Question: I have followed the code shown on this site: "https://www.veonconsulting.com/integrating-sap-using-nco/",
I'm trying to get data from the function 'BAPI_PRODORD_GET_DETAIL', I tested '<bapi_prodord_get_detail><number><PHONE></number><struct><order_objects><header>X</header><operations>X</operations><components>X</components></order_objects></struct></bapi_prodord_get_detail>', on SAP GUI, I can see data for Header, Components & Operations, but in the code, I 'm not getting the same response, could you please help.

Code:
'''
public bool testConnection()
{
bool state = false;
string rfcRequest = "<RFC_READ_TABLE><QUERY_TABLE>MARD</QUERY_TABLE><DELIMITER>*"
+ "</DELIMITER><ROWSKIPS>0</ROWSKIPS><ROWCOUNT>0</ROWCOUNT><TABLE><OPTIONS><ROW>"
+ "<TEXT>MATNR IN (</TEXT></ROW><ROW><TEXT>'testConnection'</TEXT></ROW><ROW>"
+ "<TEXT>)</TEXT></ROW></OPTIONS></TABLE></RFC_READ_TABLE>";
Utils.RfcClient client = new Utils.RfcClient();
try
{
XElement response = client.PullRequestToSAPrfc(rfcRequest);
state = true;
}
catch (RfcLogonException ex)
{
Console.Write("Logon Failed");
}
catch (RfcInvalidStateException ex)
{
Console.Write("RFC Failed");
}
catch (RfcBaseException ex)
{
Console.WriteLine("communication error" + ex.Message);
}
catch (Exception ex)
{
Console.Write("Connection error");
}
finally
{
//client.disconnectDestination();
}
return state;
}
public bool testConnection()
{
bool state = false;
string rfcRequest = "<bapi_prodord_get_detail><number><PHONE></number><struct>"
+ "<order_objects><header>X</header><operations>X</operations><components>X"
+ "</components></order_objects></struct></bapi_prodord_get_detail>";
Utils.RfcClient client = new Utils.RfcClient();
try
{
XElement response = client.PullRequestToSAPrfc(rfcRequest);
state = true;
}
catch (RfcLogonException ex)
{
Console.Write("Logon Failed");
}
catch (RfcInvalidStateException ex)
{
Console.Write("RFC Failed");
}
catch (RfcBaseException ex)
{
Console.WriteLine("communication error" + ex.Message);
}
catch (Exception ex)
{
Console.Write("Connection error");
}
finally
{
//client.disconnectDestination();
}
return state;
}
public XElement PullRequestToSAPrfc(string XMLRequest)
{
IRfcFunction requestFn;
requestFn = PrepareRfcFunctionFromXML(XElement.Parse(XMLRequest));
RfcSessionManager.BeginContext(_ECCsystem);
requestFn.Invoke(_ECCsystem);
RfcSessionManager.EndContext(_ECCsystem);
XElement XMLResponse = PrepareXMLFromrfc(requestFn);
return XMLResponse;
}
public IRfcFunction PrepareRfcFunctionFromXML(XElement xmlFunction)
{
RfcRepository repo = _ECCsystem.Repository;
IRfcFunction RfcFunction = repo.CreateFunction(xmlFunction.Name.ToString());
foreach (XElement xelement in xmlFunction.Elements())
{
if (xelement.Name.ToString().Equals("TABLE"))
{
if (NotProcessSpecialTable(xelement))
continue;
IRfcTable options = RfcFunction.GetTable(xelement.Descendants().First().Name.ToString());
foreach (XElement row in xelement.Elements().First().Elements())
{
options.Append();
foreach (XElement rowElement in row.Elements())
{
string elementName = rowElement.Name.ToString();
RfcElementMetadata elementMeta = options.GetElementMetadata(elementName);
var elementValue = getValueAsMetadata(ref elementMeta, rowElement.Value);
if (elementValue is string && string.IsNullOrEmpty((string)elementValue)) { continue; }
options.SetValue(elementName, elementValue);
}
}
}
else if (xelement.Name.ToString().Equals("STRUCT"))
{
IRfcStructure options = RfcFunction.GetStructure(xelement.Descendants().First().Name.ToString());
foreach (XElement structElement in xelement.Elements().First().Elements())
{
string elementName = structElement.Name.ToString();
RfcElementMetadata elementMeta = options.GetElementMetadata(elementName);
var elementValue = getValueAsMetadata(ref elementMeta, structElement.Value);
if (elementValue is string && string.IsNullOrEmpty((string)elementValue)) { continue; }
options.SetValue(elementName, elementValue);
}
}
else
{
string elementName = xelement.Name.ToString();
RfcElementMetadata elementMeta = RfcFunction.GetElementMetadata(elementName);
var elementValue = getValueAsMetadata(ref elementMeta, xelement.Value);
if (elementValue is string && string.IsNullOrEmpty((string)elementValue)) { continue; }
RfcFunction.SetValue(elementName, elementValue);
}
}
return RfcFunction;
}
public XElement PrepareXMLFromrfc(IRfcFunction rfcFunction)
{
var XMLRoot = new XElement(rfcFunction.Metadata.Name);
for (int functionIndex = 0; functionIndex < rfcFunction.ElementCount; functionIndex++)
{
var functionMatadata = rfcFunction.GetElementMetadata(functionIndex);
if (functionMatadata.DataType == RfcDataType.TABLE)
{
var rfcTable = rfcFunction.GetTable(functionMatadata.Name);
var XMLTable = new XElement(functionMatadata.Name);
foreach (IRfcStructure rfcStracture in rfcTable)
{
XElement XMLRow = new XElement("ROW");
for (int i = 0; i < rfcStracture.ElementCount; i++)
{
RfcElementMetadata rfcElementMetadata = rfcStracture.GetElementMetadata(i);
if (rfcElementMetadata.DataType == RfcDataType.BCD)
{ XMLRow.Add(new XElement(rfcElementMetadata.Name, rfcStracture.GetString(rfcElementMetadata.Name))); }
else
{
XMLRow.Add(new XElement(rfcElementMetadata.Name, rfcStracture.GetString(rfcElementMetadata.Name)));
}
}
XMLTable.Add(XMLRow);
}
XMLRoot.Add(XMLTable);
}
else if (functionMatadata.DataType == RfcDataType.STRUCTURE)
{
var rfcStructure = rfcFunction.GetStructure(functionMatadata.Name);
XElement XMLRow = new XElement(functionMatadata.Name);
for (int elementIndex = 0; elementIndex < rfcStructure.ElementCount; elementIndex++)
{
RfcElementMetadata eleMeta = rfcStructure.GetElementMetadata(elementIndex);
XMLRow.Add(new XElement(eleMeta.Name, rfcStructure.GetString(eleMeta.Name)));
}
XMLRoot.Add(XMLRow);
}
else
{
RfcElementMetadata rfcElement = rfcFunction.GetElementMetadata(functionIndex);
XMLRoot.Add(new XElement(rfcElement.Name, rfcFunction.GetString(rfcElement.Name)));
}
}
return XMLRoot;
}
# Below function is used for the data types.
private object getValueAsMetadata(ref RfcElementMetadata elementMeta, string value)
{
switch (elementMeta.DataType)
{
case RfcDataType.BCD:
return value;
case RfcDataType.NUM:
if (value.Contains("."))
{
int elementValue;
int.TryParse(value, out elementValue);
return elementValue;
}
else
{
return Convert.ToInt32(value);
}
case RfcDataType.INT1:
return Convert.ToInt32(value);
case RfcDataType.INT2:
return Convert.ToInt32(value);
case RfcDataType.INT4:
return Convert.ToInt32(value);
case RfcDataType.INT8:
return Convert.ToInt64(value);
case RfcDataType.CHAR:
return value;
case RfcDataType.DATE:
return DateTime.ParseExact(value, "yyyy-MM-dd", CultureInfo.InvariantCulture);
default:
return string.Empty;
}
}
'''
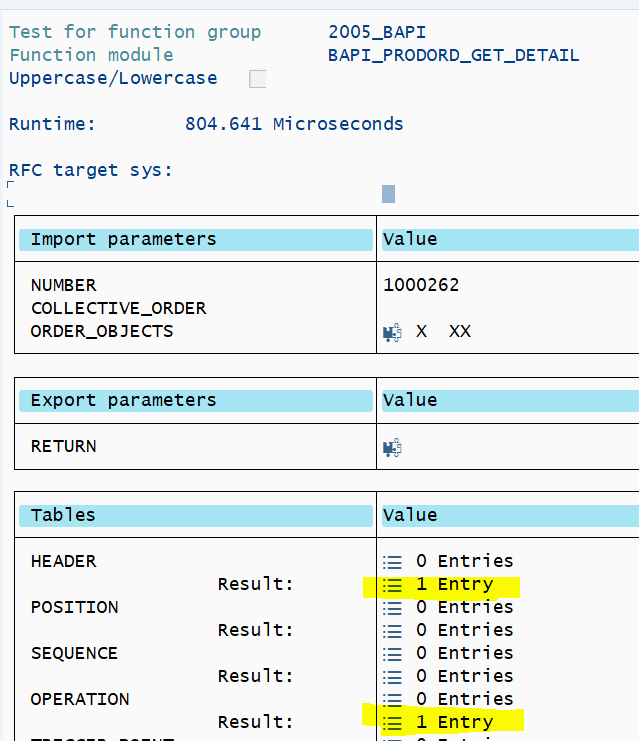
Answer: You are confronted to the classic issue of external and internal values in SAP.
Your screenshot shows the ABAP Function Module Test screen in SAP system. When you enter a value in the screen, it may be transformed internally before calling the function module.
These are called the . "External" is what is shown in the User Interface (typed or displayed), "internal" is the value written to the database.
For instance, imagine a database object whose primary key is a GUID, this is the object key in internal format, but in the user interface this object is always referred or shown by its name (candidate key).
In your precise case, when a Production Order is a number, the internal format always contains leading zeroes on 12 digits, and the external format does not display them. In the Function Module Test screen, if you enter this value:
'<PHONE>'
it's converted to the following value and the BAPI is called with it:
'<PHONE>'
Generally speaking, when you call any function module from another program, you must indicate the internal value, because there's no user interface implied between the two.
i.e., use this XML in your method 'testConnection':
'''
string rfcRequest = "<bapi_prodord_get_detail><number><PHONE></number><struct>"
+ "<order_objects><header>X</header><operations>X</operations><components>X"
+ "</components></order_objects></struct></bapi_prodord_get_detail>";
'''
See also this answer about external and internal formats: <URL>